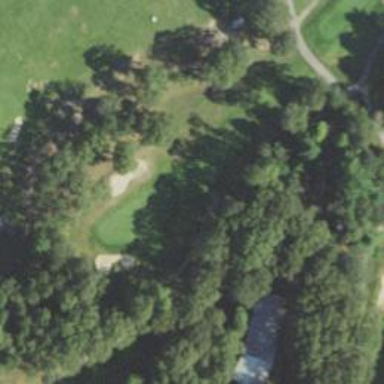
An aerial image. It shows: Golf hole.